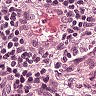
Metastatic tissue present: no